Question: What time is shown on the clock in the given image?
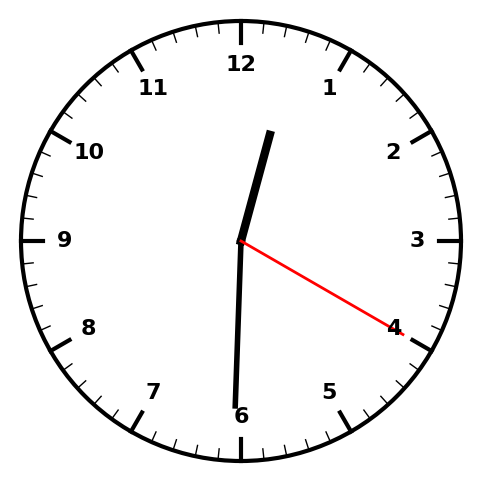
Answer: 12:30:20